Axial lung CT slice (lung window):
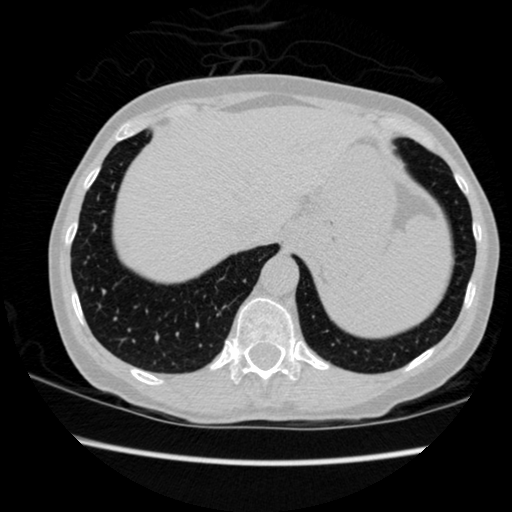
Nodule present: no